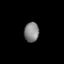
Tissue: prostate
Cell type: Myeloid cells
Senescence score: 0.7197
Nuclear area (px): 285
Mean DAPI intensity: 132.337